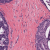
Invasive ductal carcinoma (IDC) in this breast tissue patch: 0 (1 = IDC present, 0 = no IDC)